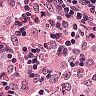
Metastatic tissue present: no